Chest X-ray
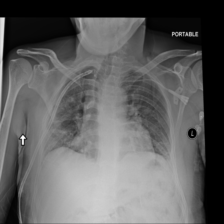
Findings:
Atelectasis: negative
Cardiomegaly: negative
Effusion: negative
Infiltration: negative
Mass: negative
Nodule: negative
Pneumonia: negative
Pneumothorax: positive
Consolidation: negative
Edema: negative
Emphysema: negative
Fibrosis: negative
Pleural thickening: negative
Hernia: negative